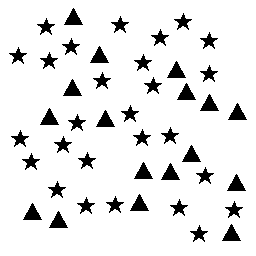
Squares: 0
Triangles: 17
Stars: 27
Total shapes: 44